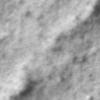
Label: no_change